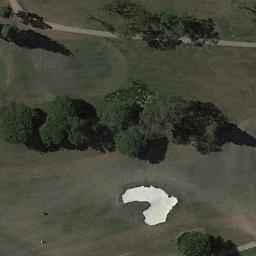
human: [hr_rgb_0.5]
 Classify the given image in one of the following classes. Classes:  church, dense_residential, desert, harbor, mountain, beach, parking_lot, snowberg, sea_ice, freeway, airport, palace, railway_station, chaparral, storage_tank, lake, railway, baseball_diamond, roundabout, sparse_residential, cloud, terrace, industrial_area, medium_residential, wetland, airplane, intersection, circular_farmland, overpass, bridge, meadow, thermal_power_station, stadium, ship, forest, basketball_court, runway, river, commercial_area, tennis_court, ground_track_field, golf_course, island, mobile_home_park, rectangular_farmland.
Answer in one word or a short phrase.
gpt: golf_course